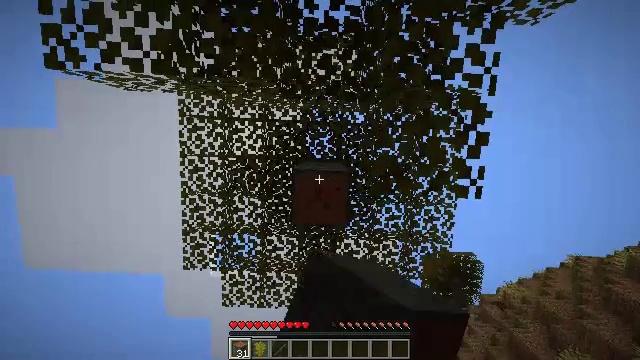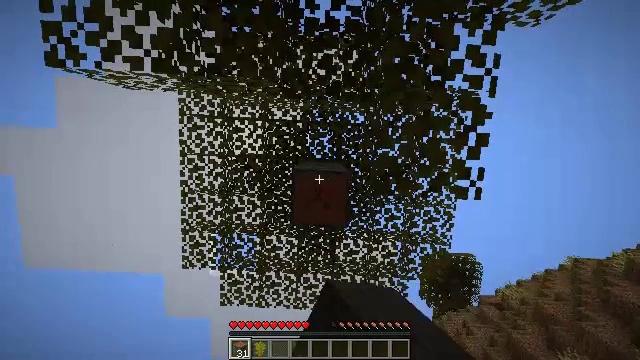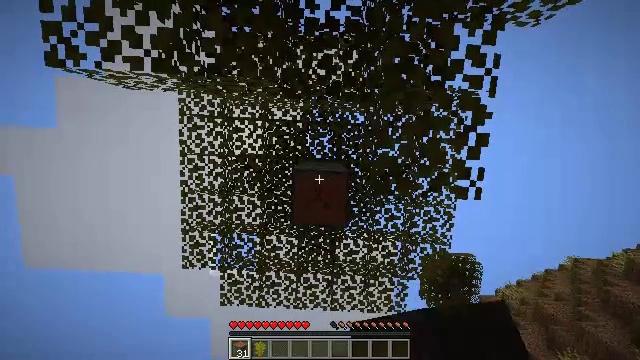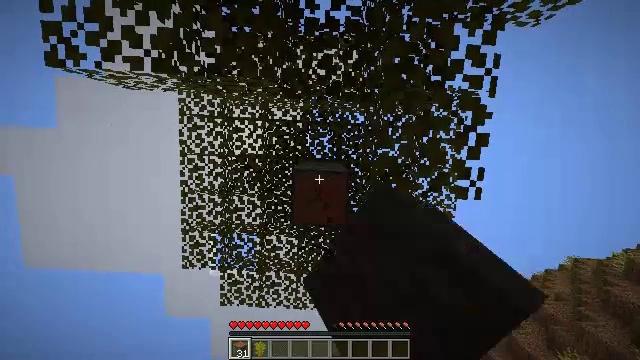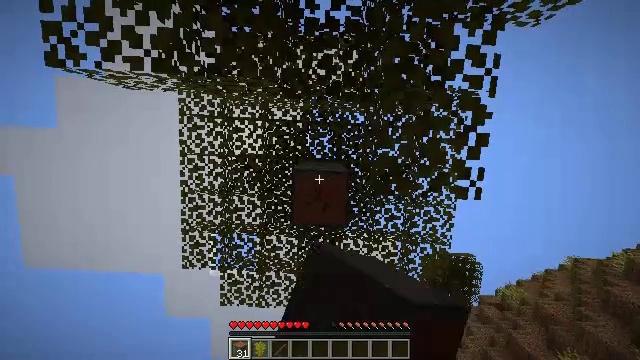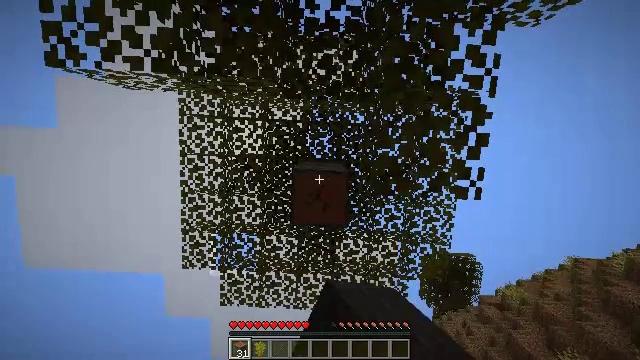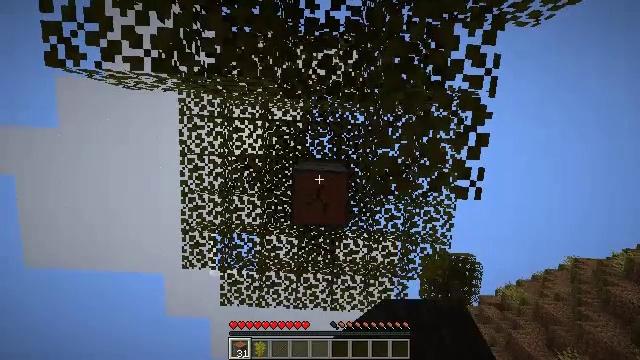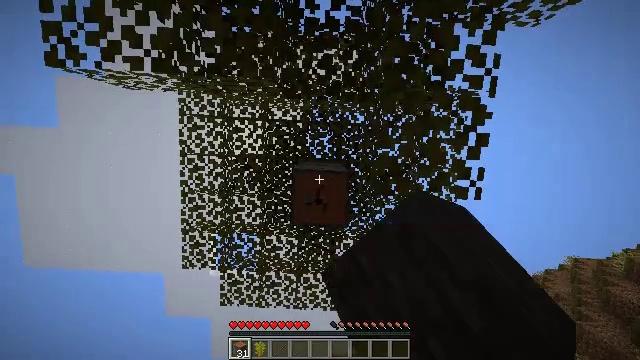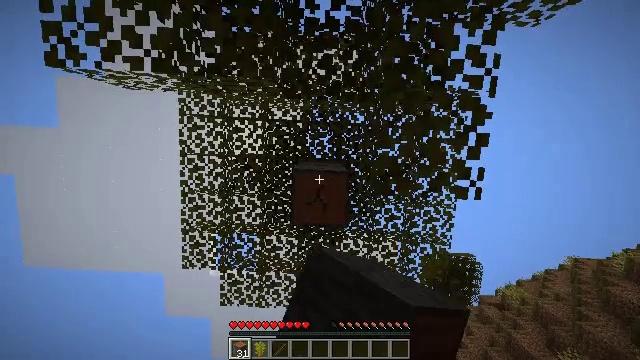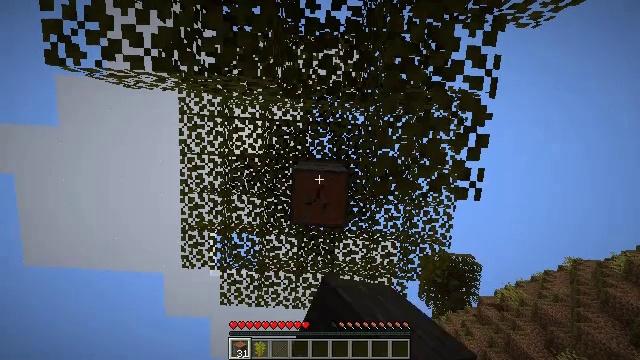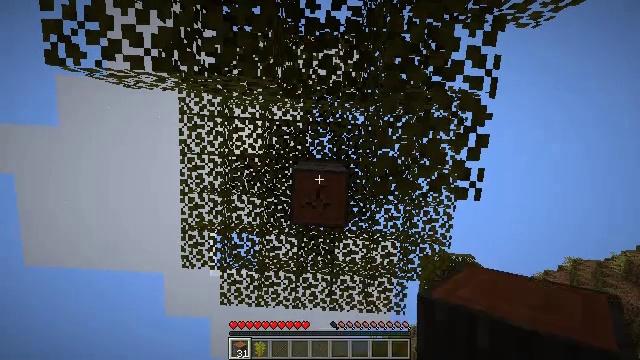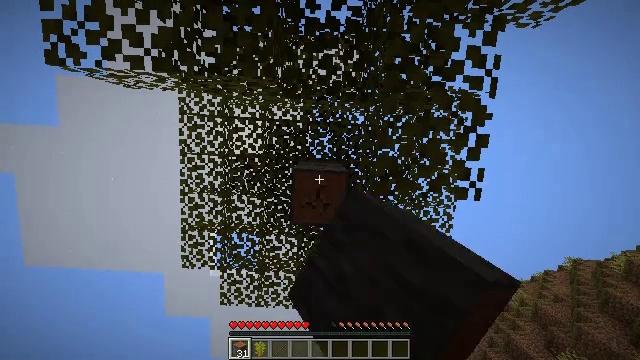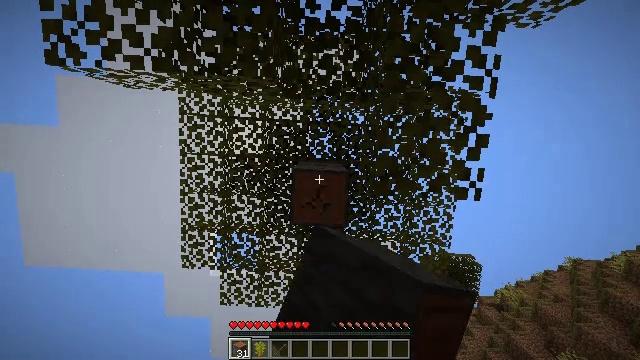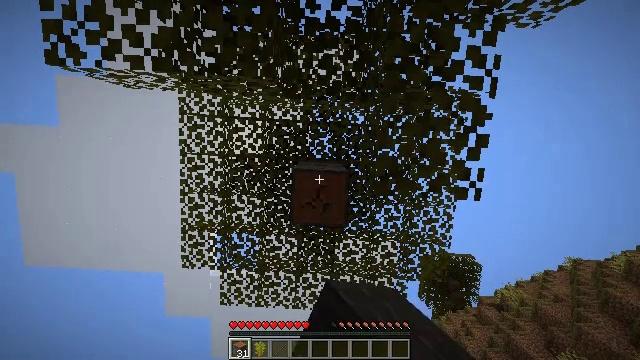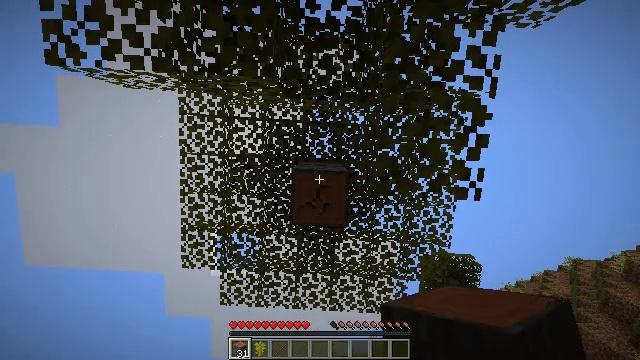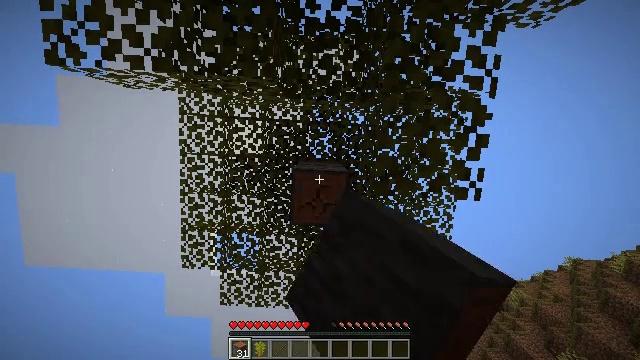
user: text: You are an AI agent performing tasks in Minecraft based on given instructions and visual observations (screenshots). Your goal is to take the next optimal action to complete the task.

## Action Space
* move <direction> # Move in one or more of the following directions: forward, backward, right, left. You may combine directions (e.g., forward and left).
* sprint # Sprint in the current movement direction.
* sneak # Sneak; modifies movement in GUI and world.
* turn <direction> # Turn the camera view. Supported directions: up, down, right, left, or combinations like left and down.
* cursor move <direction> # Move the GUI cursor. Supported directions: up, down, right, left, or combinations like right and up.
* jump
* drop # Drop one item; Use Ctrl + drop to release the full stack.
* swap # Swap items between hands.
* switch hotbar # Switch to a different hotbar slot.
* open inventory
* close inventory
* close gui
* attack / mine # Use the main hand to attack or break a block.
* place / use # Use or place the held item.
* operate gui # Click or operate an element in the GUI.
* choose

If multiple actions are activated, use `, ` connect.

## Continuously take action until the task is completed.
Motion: motion action
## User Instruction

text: Chop down the acacia log.
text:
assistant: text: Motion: attack / mine
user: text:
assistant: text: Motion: attack / mine
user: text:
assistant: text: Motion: attack / mine
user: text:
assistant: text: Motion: attack / mine
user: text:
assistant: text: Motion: attack / mine
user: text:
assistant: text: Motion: attack / mine
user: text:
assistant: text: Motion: attack / mine
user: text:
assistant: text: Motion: attack / mine
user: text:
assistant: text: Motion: attack / mine
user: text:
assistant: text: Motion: attack / mine
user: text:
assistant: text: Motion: attack / mine
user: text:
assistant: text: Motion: attack / mine
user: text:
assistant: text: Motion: attack / mine
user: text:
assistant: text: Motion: attack / mine
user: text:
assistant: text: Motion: attack / mine
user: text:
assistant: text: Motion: attack / mine
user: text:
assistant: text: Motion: attack / mine
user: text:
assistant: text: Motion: attack / mine
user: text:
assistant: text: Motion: attack / mine
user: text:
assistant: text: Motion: attack / mine
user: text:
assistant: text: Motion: attack / mine
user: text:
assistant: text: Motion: attack / mine
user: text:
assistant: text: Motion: attack / mine
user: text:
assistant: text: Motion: attack / mine
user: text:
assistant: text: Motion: attack / mine
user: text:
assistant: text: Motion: attack / mine
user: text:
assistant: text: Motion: attack / mine
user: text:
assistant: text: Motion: attack / mine
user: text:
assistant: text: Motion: attack / mine
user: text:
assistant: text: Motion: attack / mine